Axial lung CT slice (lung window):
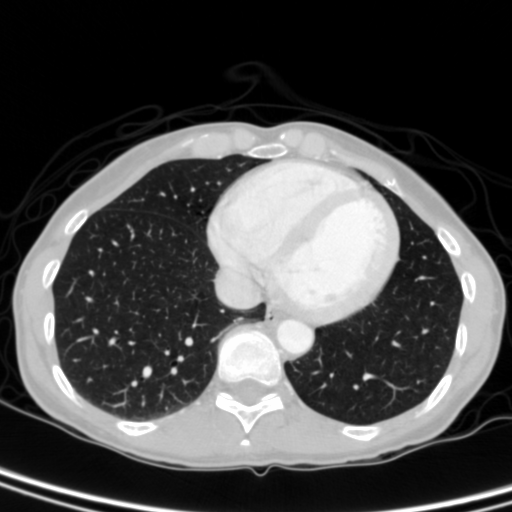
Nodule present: no